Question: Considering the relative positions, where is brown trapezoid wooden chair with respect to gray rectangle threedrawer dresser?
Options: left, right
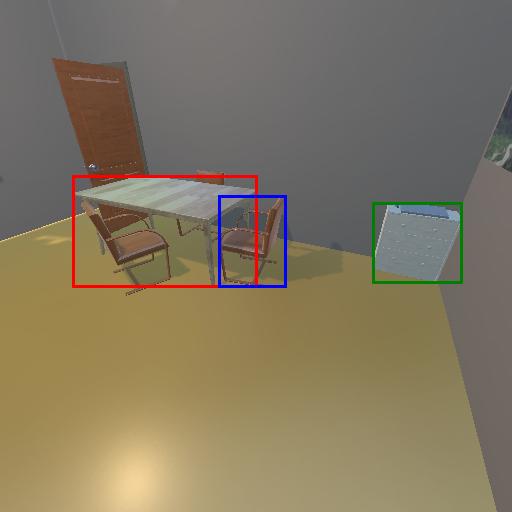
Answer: left